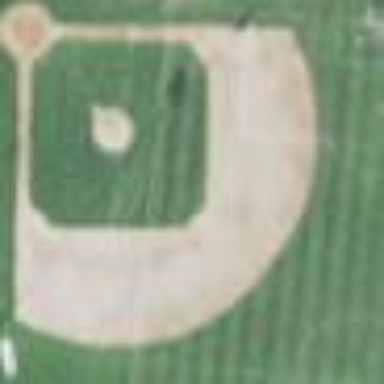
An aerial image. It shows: Baseball pitch for leisure land activities.